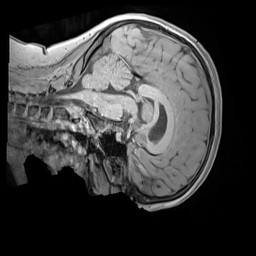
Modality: MP2RAGE
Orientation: sagittal
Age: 10
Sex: male
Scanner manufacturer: siemens
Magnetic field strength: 3 T
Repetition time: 4 s
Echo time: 0.00303 s